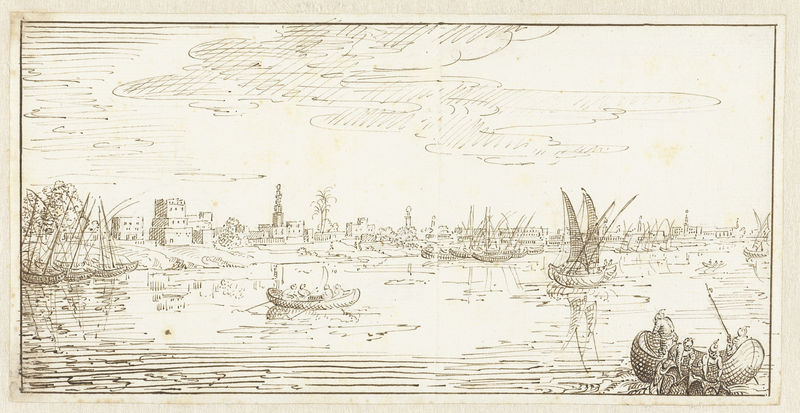
Titel: Gezicht op de Nijl met rechts op de voorgrond vissers
Künstler: Johan Teyler
Standort: Amsterdam
Institution: Rijksmuseum
Schlagwörter: himmel, meer, weiß, wolken, bäume, landschaft, menschen, see, stadt, grau, schwarz, skizze, zeichnung, niederlande, morgen, boot, boote, ruder, turm, schiff, schiffe, segel, segelschiffe, wellen, fischer, sonnenuntergang, hafen, rudern, palme, bucht, burg, orient, leuchtturm, schraffur, entwurf, tinte, golf, angeln, minarett, staken, minaret